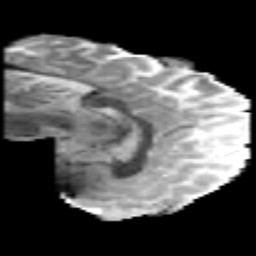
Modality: MD
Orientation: sagittal
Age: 27
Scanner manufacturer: philips
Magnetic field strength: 3 T
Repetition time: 8.607 s
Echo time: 0.1268 s